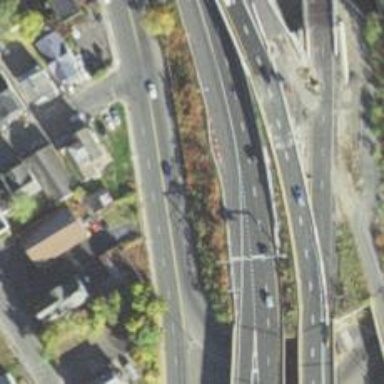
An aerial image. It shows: Motorway junction.